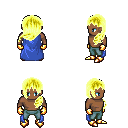
a pixel art fantasy rpg character, male body template, human, dark skin, blue cape, teal pants, gold left-swept hairstyle, gold gloves, gold boots, four views (front, back, left, right), 2x2 character sprite sheet, small pixel art, hard edges, no anti-aliasing